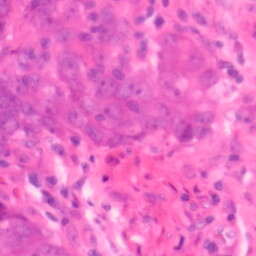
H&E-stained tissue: Colon